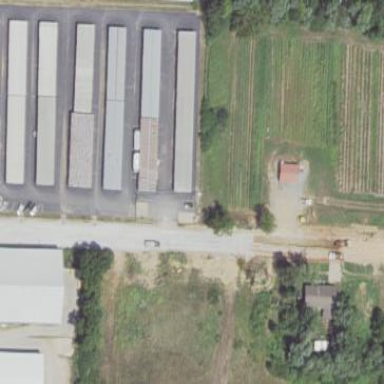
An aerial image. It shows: Storage rental shop.